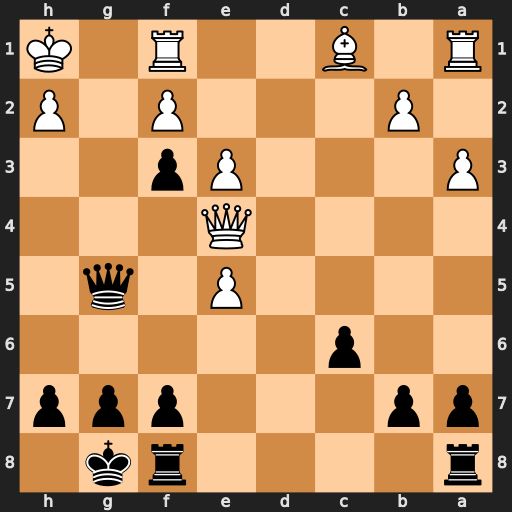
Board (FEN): r4rk1/pp3ppp/2p5/4P1q1/4Q3/P3Pp2/1P3P1P/R1B2R1K
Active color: b
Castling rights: -
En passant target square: -
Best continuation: Qg2#